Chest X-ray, AP view. Patient: 63 years old, sex M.
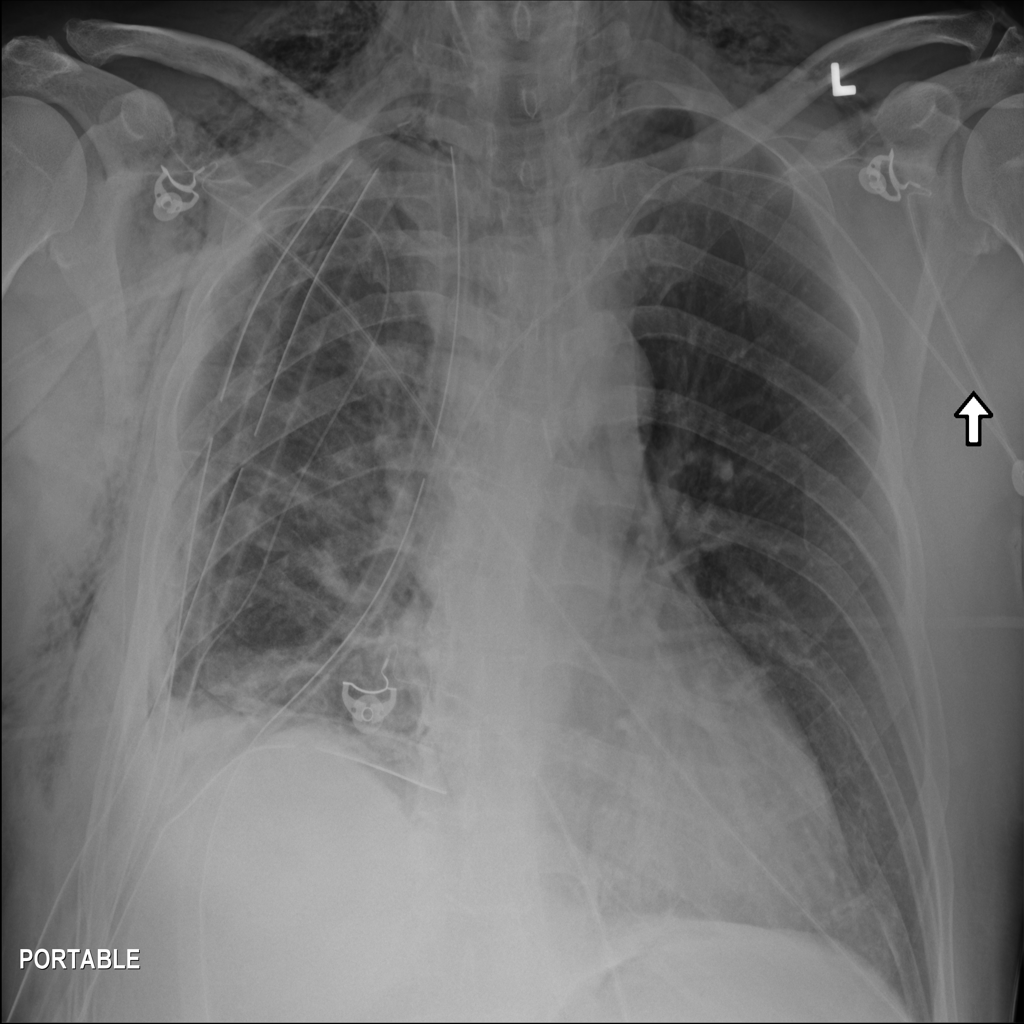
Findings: Atelectasis, Effusion, Emphysema, Pneumothorax